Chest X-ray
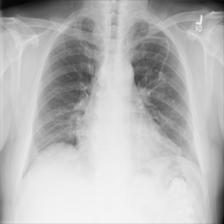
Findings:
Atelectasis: negative
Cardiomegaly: negative
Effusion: negative
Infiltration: negative
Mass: negative
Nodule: negative
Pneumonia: negative
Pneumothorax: negative
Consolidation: negative
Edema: negative
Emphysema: negative
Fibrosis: negative
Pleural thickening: negative
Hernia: negative